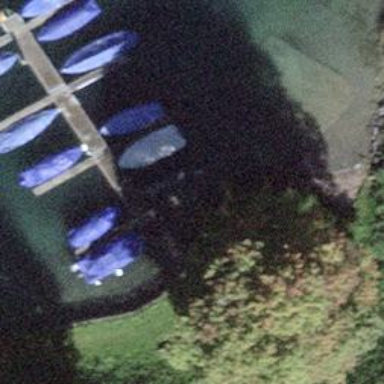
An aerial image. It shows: Man-made pier.